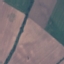
Land use / land cover: AnnualCrop